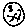
Label: moon